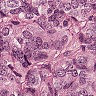
Metastatic tissue present: yes